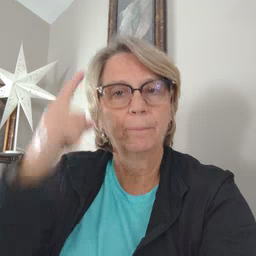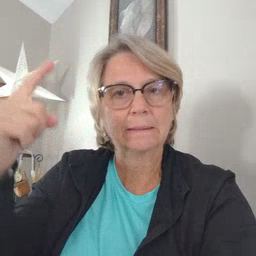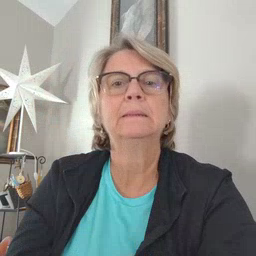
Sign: penny